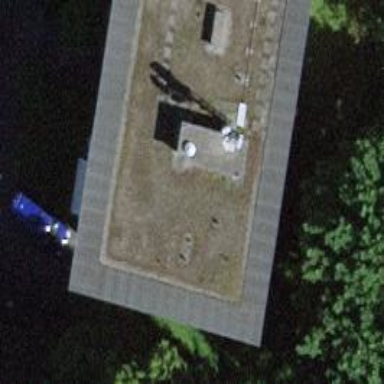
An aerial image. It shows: Antenna.